Brain MRI, t1w sequence, axial 2D slice.
Patient: age 18, sex M, weight 78 kg, height 1.78 m
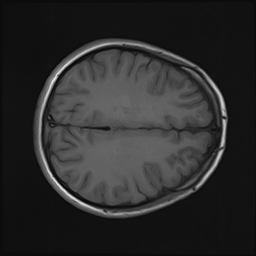